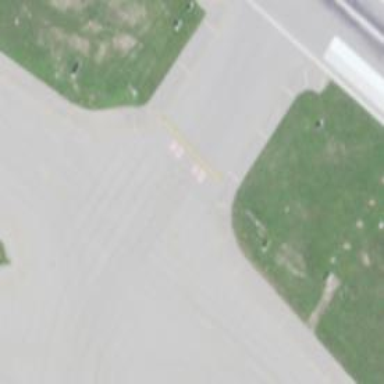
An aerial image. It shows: View of taxiway at the airport.